八年级 · 度量几何学
如图, $\triangle A B C \cong \triangle D E F$, 点 $B, E, C, F$ 在一条直线上. $B C=8, E C=5$, 则 $C F$ 的长为（）

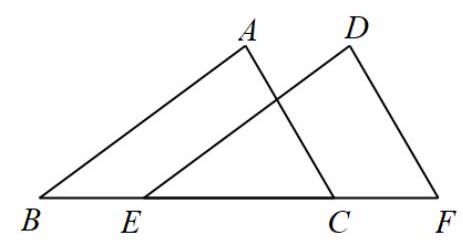
2
B. 3
C. 4
D. 5
答案: B